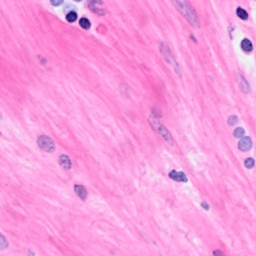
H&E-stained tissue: Breast